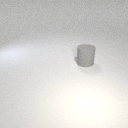
large gray rubber cylinder